Field crop: maize
Growth stage: 2
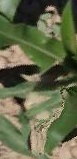
Species: maize